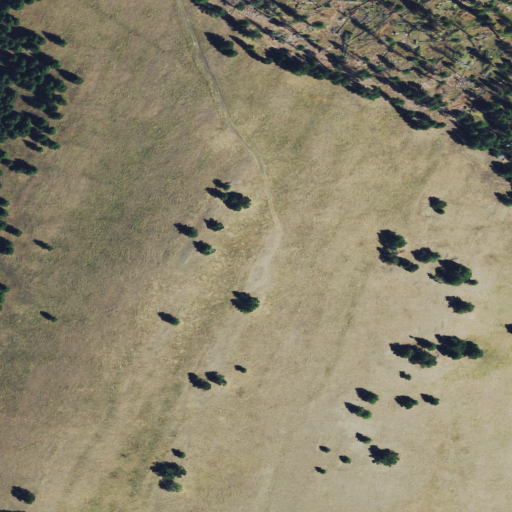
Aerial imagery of mountain in Montana named Lone Tree Hill containing grassland, shrub, and evergreen forest